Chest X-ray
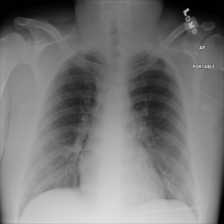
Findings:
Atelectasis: negative
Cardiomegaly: negative
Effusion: negative
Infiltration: negative
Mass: negative
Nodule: negative
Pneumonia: negative
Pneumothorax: negative
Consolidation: negative
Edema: negative
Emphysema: negative
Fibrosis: negative
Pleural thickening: negative
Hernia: negative